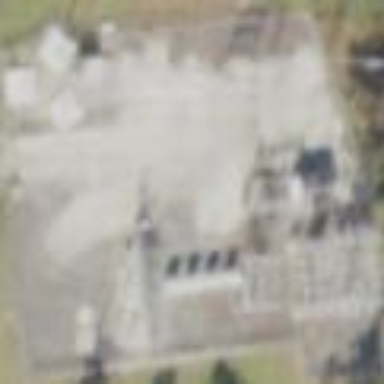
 surrounded by chain link fence. The substation operates at the distribution level."